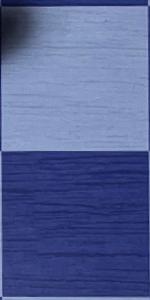
Label: Empty